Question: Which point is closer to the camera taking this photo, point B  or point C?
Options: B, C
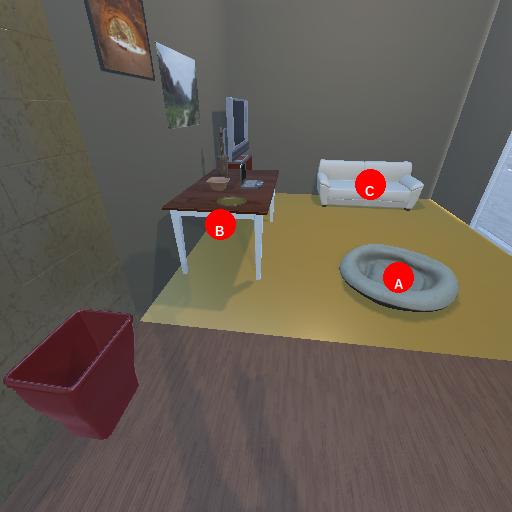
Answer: B